Field crop: maize
Growth stage: 2
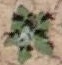
Species: chenopodium